Field crop: maize
Growth stage: 2
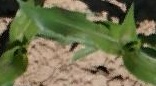
Species: maize